Question: Somebody please point me in the direction of sample code for Controllers and Views of derived classes...
(you might imagine that there would be plenty of resources, I'm not finding any... )
In the project I have a class derived from an Abstract class, EF maps a table-per-hierarchy db, and at runtime the DB look as expected with "UserTypeId" descriminator.
I've overcome initial compile and runtime errors ...
I tried scaffolding a controller based on the derived class, but that apparently leaves the controller ActionResult needing a cast like
'''
Parent parent = db.AbstractPersons.OfType<Parent>().Single(p => p.AbstractPersonId == id);
'''
further there's a runtime error in the Index view, so I updated the view with
'''
@model IList<BeyondThemes.BeyondAdmin.Models.CardCore.Parent>
'''
then the model doesn't have the properties needed to render correctly.
Seems a huge number of people must have resolved this, but the ContosoU example (and others) all end short of describing how to scaffold Controllers and Views for Models after creating an inheritance heirarchy.
I'm also interested to find out if EF6 treats Interfaces the same way as Abstract classes, and would appreciate to see examples for Table Per Type (and even Table per Concrete Class).
The latest error is

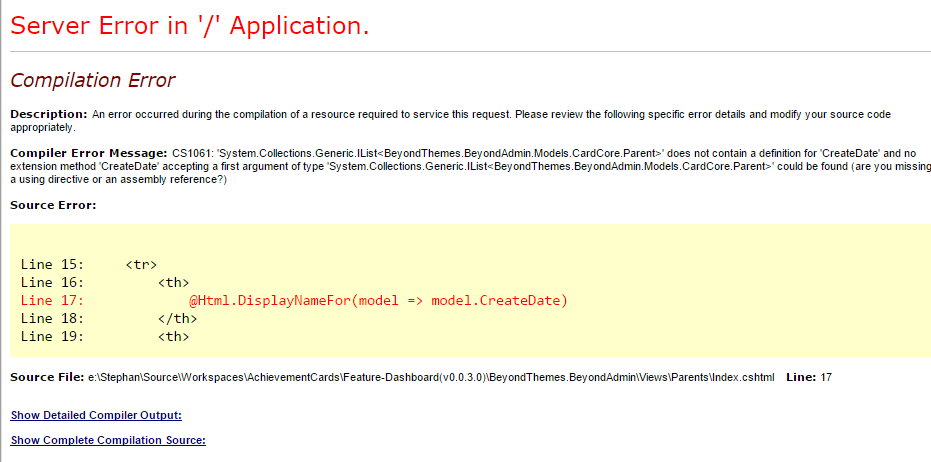
Answer: The error states that you are passing a 'Model' of type 'IList<Parent>' but you're treating the model as a single element, not a collection. If you plan on passing multiple items, you need to add a 'foreach' statement to loop over the collection. If you want a single item, you need to change your Model definition to take only a single item (and pass that from the Controller to the View).